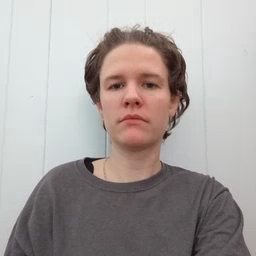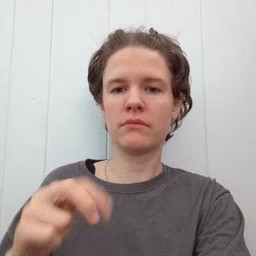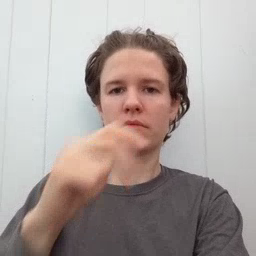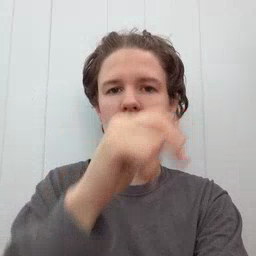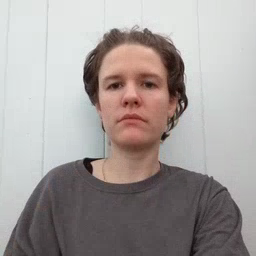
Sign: stairs